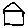
Label: house